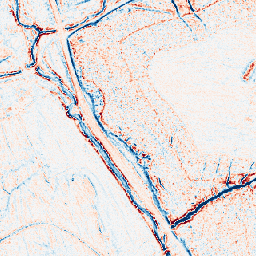
Category: edge_preserving
Decomposition family: anisotropic_diffusion
Decomposition parameters: iterations: 10
kappa: 10
gamma: 0.1
Upsampling method: nearest
Upsampling parameters: scale: 4
Upsampling scale: 4